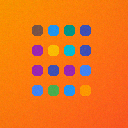
Screen state: on